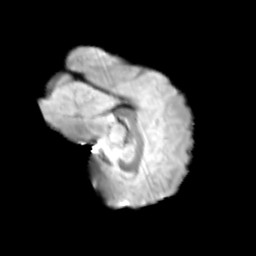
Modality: T2w
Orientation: sagittal
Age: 11
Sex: male
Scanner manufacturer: siemens
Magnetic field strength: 3 T
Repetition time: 3.8 s
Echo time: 0.07 s